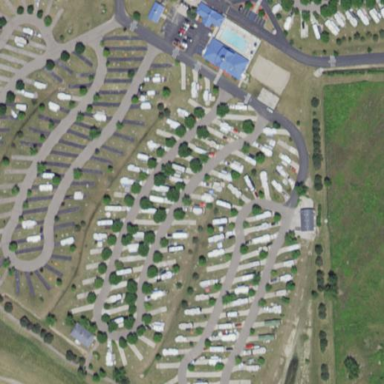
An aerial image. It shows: Caravan site for tourism.